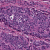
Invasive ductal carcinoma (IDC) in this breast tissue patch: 1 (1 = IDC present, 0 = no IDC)